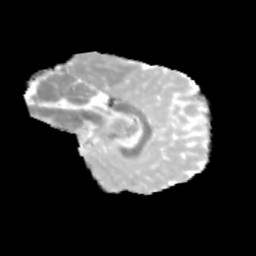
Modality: MD
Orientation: sagittal
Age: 10
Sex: male
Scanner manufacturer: siemens
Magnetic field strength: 3 T
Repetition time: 3.8 s
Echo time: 0.07 s